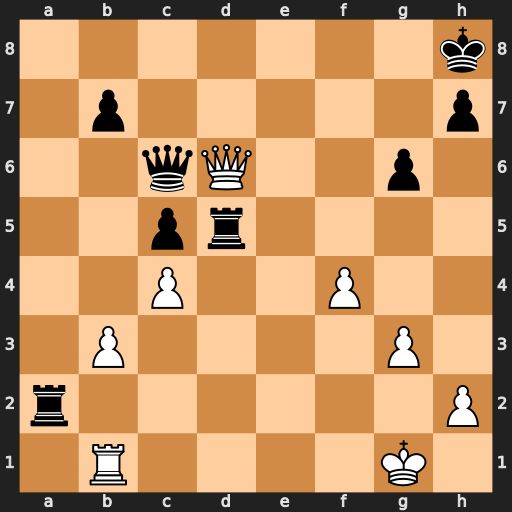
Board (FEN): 7k/1p5p/2qQ2p1/2pr4/2P2P2/1P4P1/r6P/1R4K1
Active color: w
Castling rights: -
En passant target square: -
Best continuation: Qf8#